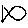
Label: fish